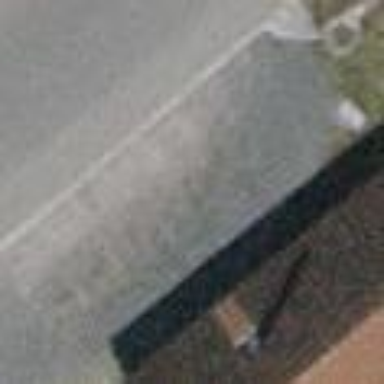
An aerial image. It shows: Parking area with asphalt surface.